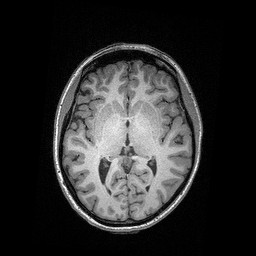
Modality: T1w
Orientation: coronal
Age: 24
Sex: female
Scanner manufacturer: siemens
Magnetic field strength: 3 T
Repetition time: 2.4 s
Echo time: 0.03 s